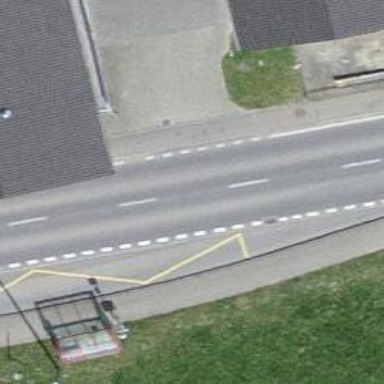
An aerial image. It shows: Bus stop with designated public transport stop position.